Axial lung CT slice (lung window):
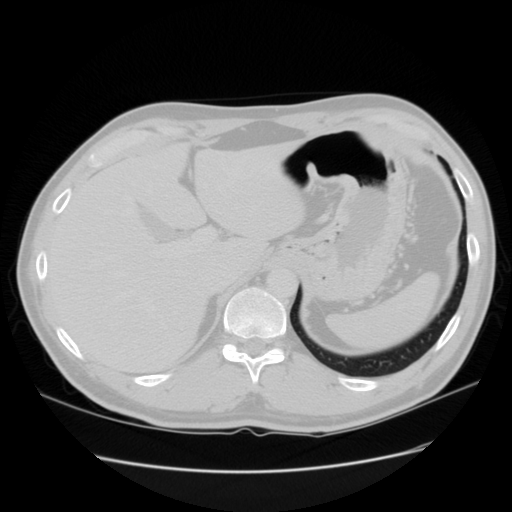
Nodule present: no